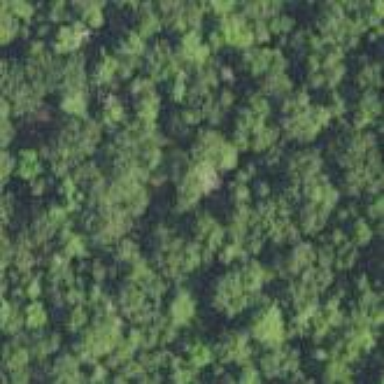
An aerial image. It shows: Mixed woodland with various types of leaves.